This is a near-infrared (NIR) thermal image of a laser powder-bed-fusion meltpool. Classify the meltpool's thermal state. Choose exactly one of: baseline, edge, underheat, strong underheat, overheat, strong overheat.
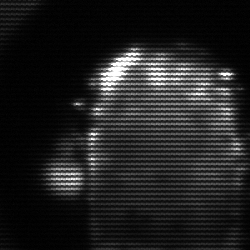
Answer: baseline